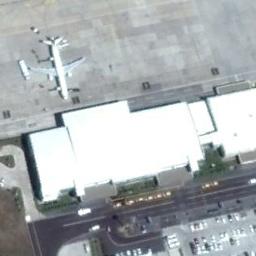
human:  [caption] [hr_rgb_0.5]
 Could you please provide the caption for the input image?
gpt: There is an airplane parked on the runway beside the buildings .

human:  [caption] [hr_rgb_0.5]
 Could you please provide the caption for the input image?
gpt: An airplane was on the airport beside the building .

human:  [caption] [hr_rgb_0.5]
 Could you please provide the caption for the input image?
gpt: A plane parked on the open area and a white building in front of it .

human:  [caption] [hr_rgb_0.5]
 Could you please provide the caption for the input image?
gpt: A white aircraft was parked on the ground in front of a building .

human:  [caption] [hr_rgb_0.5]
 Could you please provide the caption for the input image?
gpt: A plane is in the parking lot next to the building .